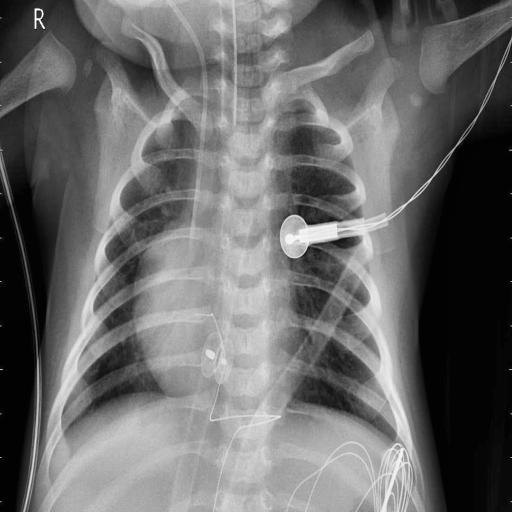
Finding: PNEUMONIA